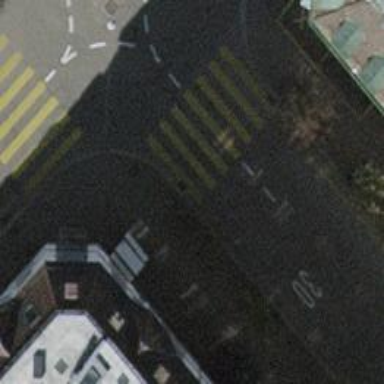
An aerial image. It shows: Footway with asphalt surface and zebra crossing marked on it.